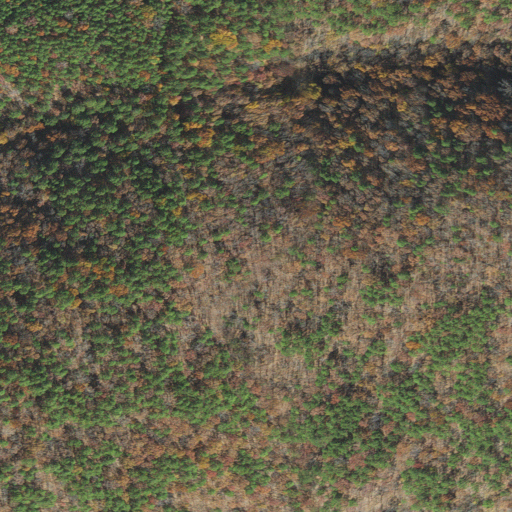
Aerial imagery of mountain in Arkansas named Persimmon Pond Mountain containing mixed forest, deciduous forest, and evergreen forest